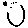
Label: smiley face